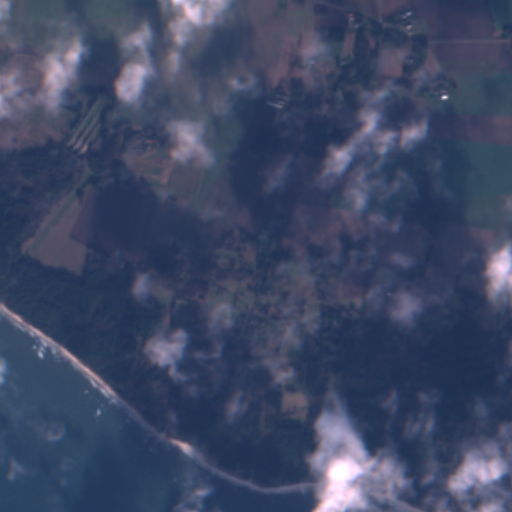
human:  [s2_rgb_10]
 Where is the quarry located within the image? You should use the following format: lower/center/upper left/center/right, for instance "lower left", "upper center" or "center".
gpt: The quarry is located in the upper center of the image.
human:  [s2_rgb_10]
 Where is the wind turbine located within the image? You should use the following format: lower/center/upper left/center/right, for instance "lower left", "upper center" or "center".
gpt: The wind turbine is located in the upper right of the image.
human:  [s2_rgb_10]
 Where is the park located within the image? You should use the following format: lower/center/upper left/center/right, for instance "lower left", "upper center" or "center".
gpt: There is no park in the image.